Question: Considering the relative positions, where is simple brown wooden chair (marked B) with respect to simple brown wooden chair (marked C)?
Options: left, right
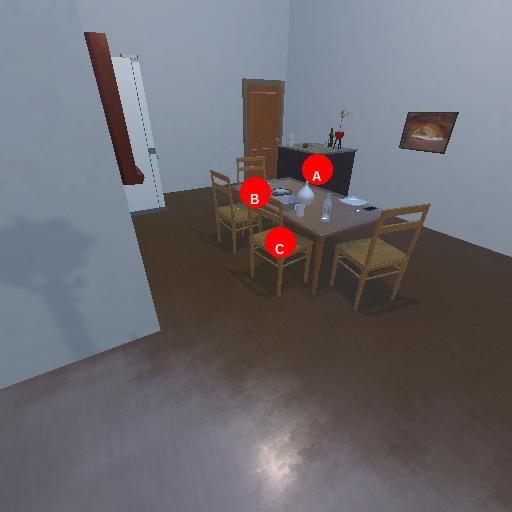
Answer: left